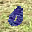
Label: 0